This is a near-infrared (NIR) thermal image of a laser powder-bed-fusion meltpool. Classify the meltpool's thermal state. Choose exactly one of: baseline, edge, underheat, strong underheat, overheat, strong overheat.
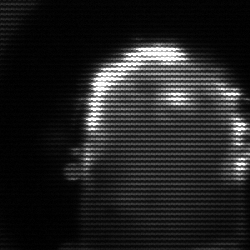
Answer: baseline